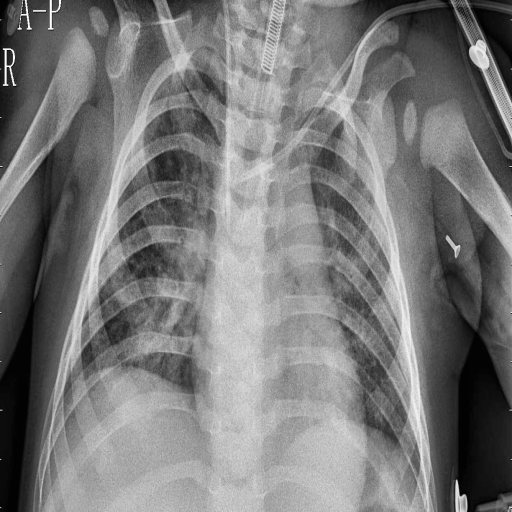
Finding: PNEUMONIA